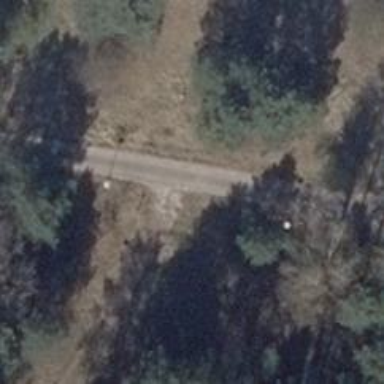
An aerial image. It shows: Unclassified road with concrete surface.